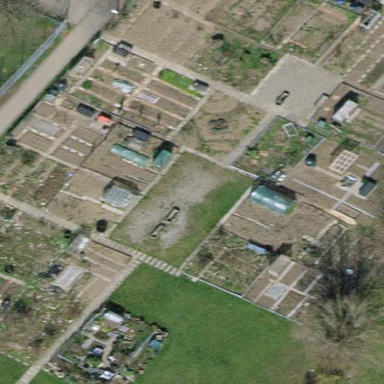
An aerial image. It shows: Allotments area.